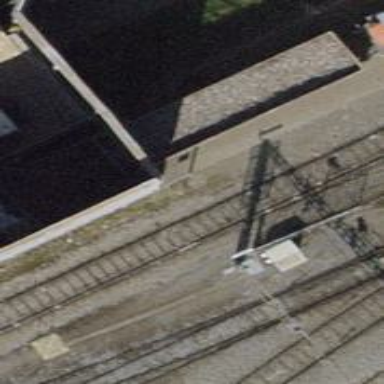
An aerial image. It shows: Single-track spur railway line.